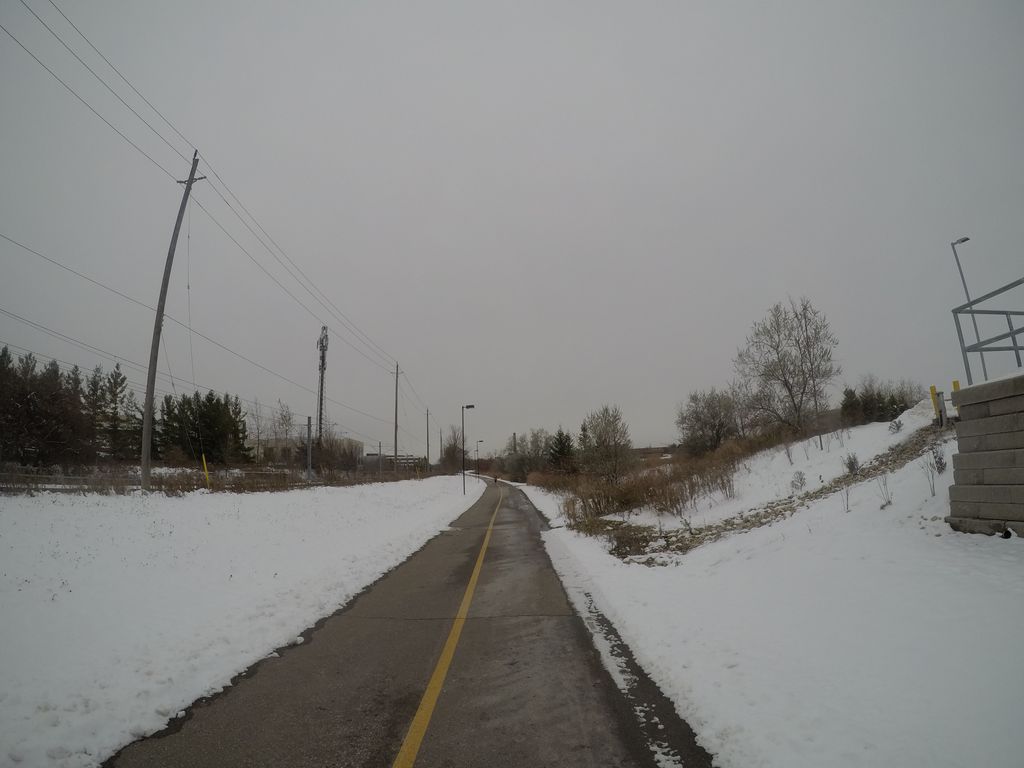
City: kitchener-waterloo